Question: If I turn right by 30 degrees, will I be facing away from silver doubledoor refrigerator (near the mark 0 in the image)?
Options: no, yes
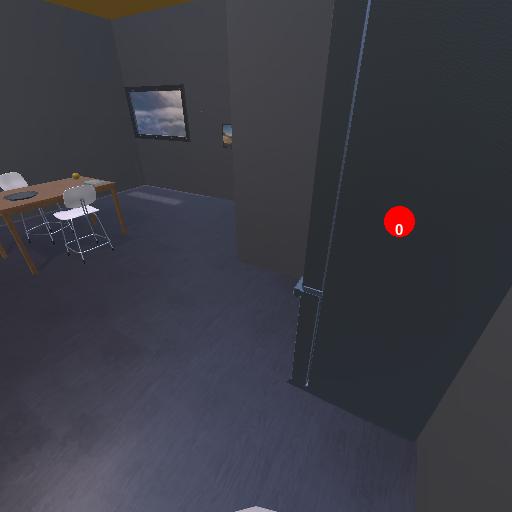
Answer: no